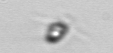
Label: Pyramimonas